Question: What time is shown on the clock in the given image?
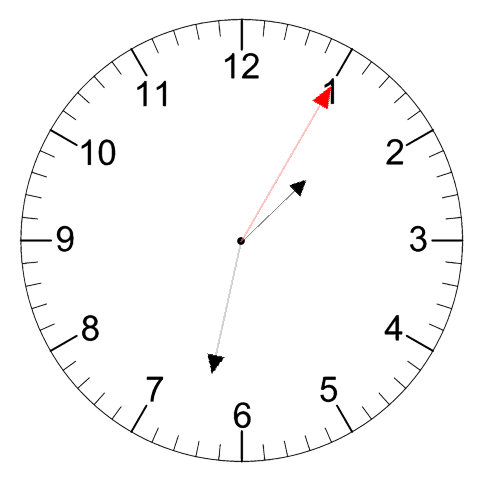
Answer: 01:32:05